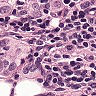
Metastatic tissue present: yes